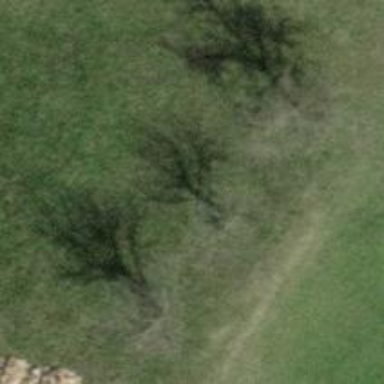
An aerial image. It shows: Beautiful tree in nature.